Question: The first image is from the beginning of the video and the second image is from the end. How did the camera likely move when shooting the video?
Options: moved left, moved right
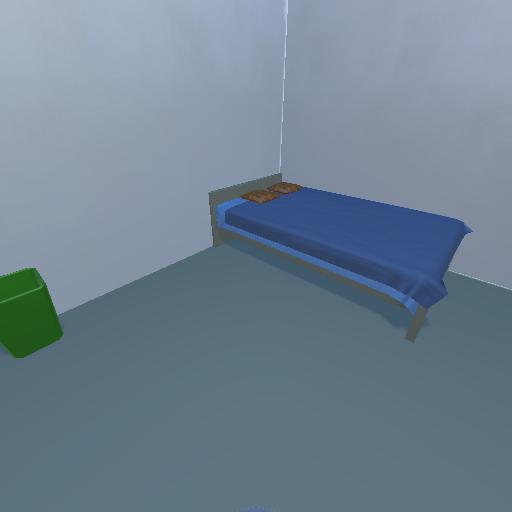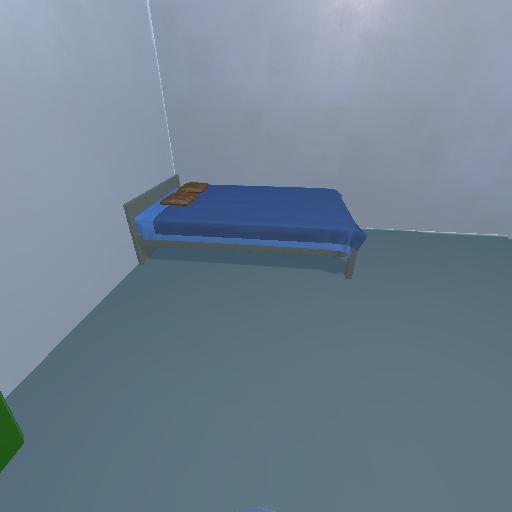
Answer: moved left